Question: With xaml (notice the binding on dictionary entry Attributes[Welcome]):
When the view model implements IDataErrorInfo as:
'''
public string Error
{
get { return ""; }
}
public string this[string columnName]
{
get {
return "Compulsory Error";
}
}
'''
Only columnName == "Test" is ever passed. And therefore I get the following application:

How can I validate the values being set for the Attributes Dictionary?
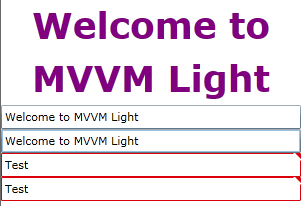
Answer: I figured that I needed to implement IDataErrorInfo on the Dictionary rather than the viewmodel containing the dictionary. But since IDataErrorInfo member's conflict with IDicitonary. I ended up implementing INotifyDataErrorInfo.